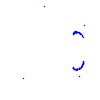
Particle: proton